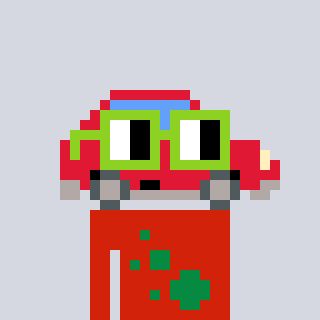
a pixel art character with square light green glasses, a car-shaped head and a red-colored body on a cool background